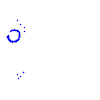
Particle: pion